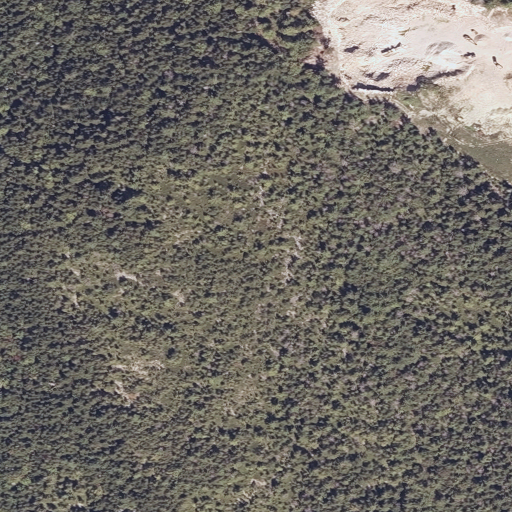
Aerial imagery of mountain in Maine named Burnt Hill containing evergreen forest, barren land, and mixed forest